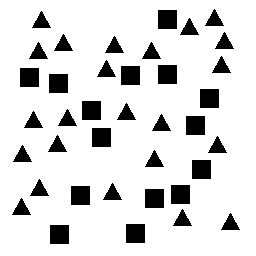
Squares: 15
Triangles: 23
Stars: 0
Total shapes: 38